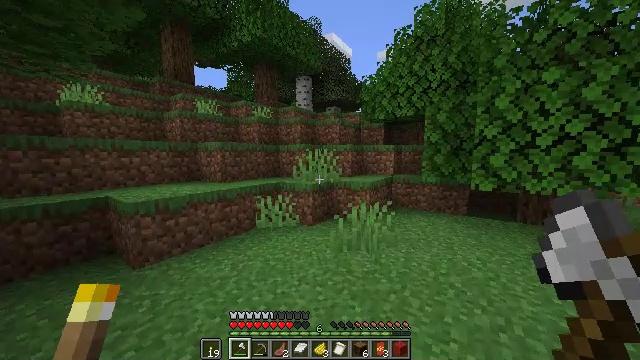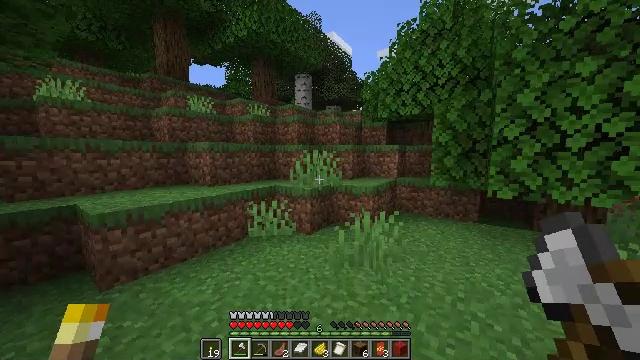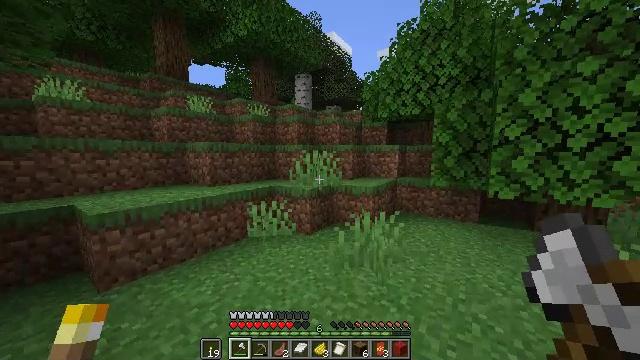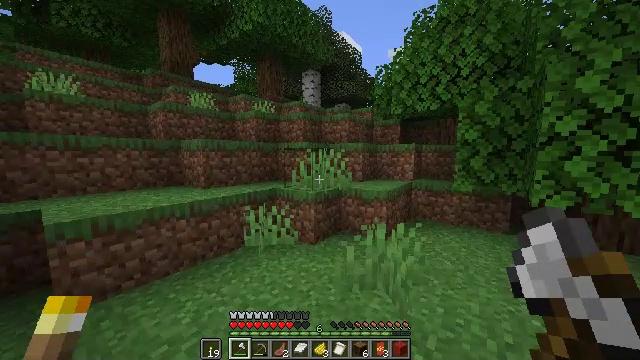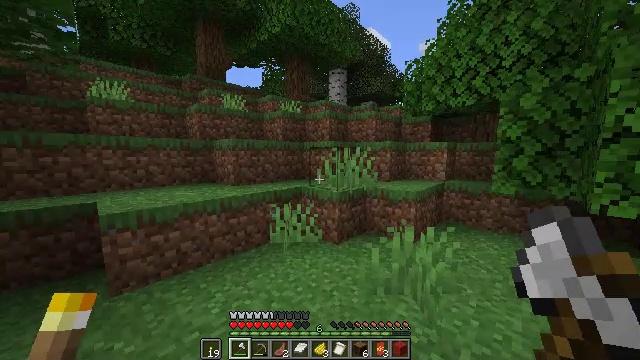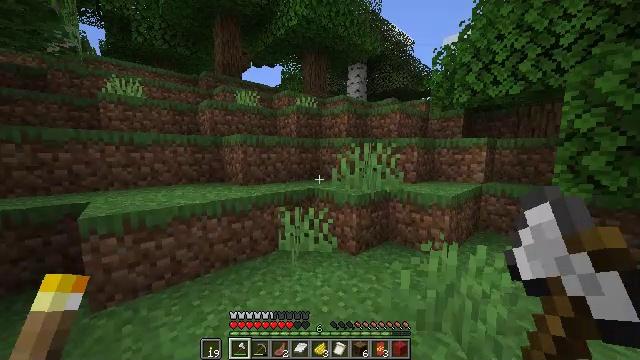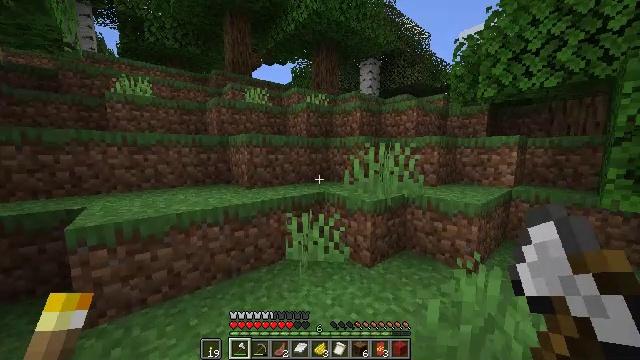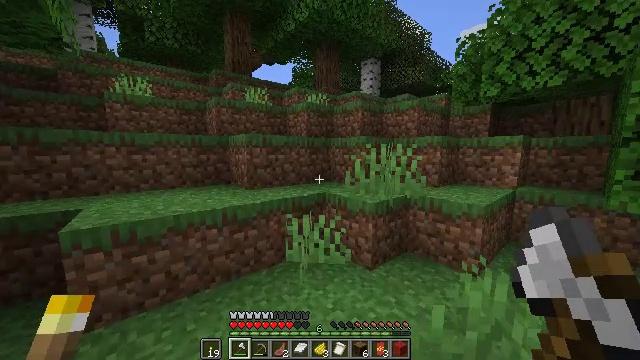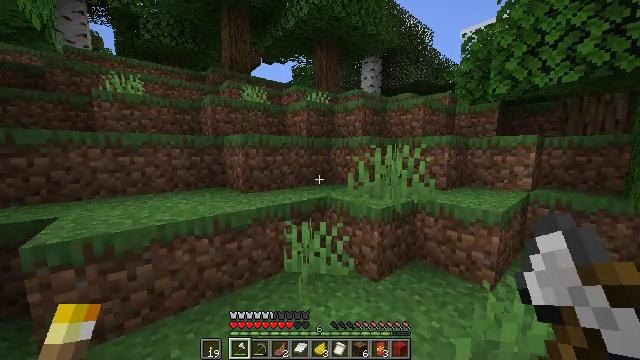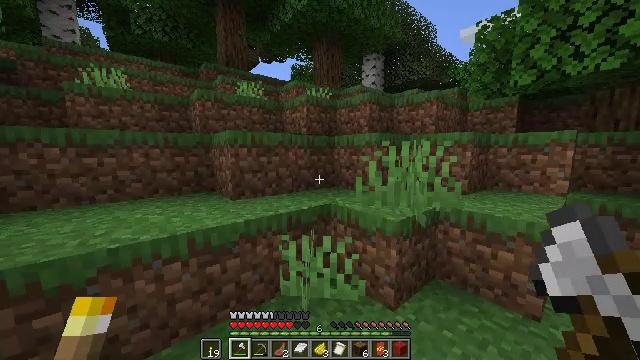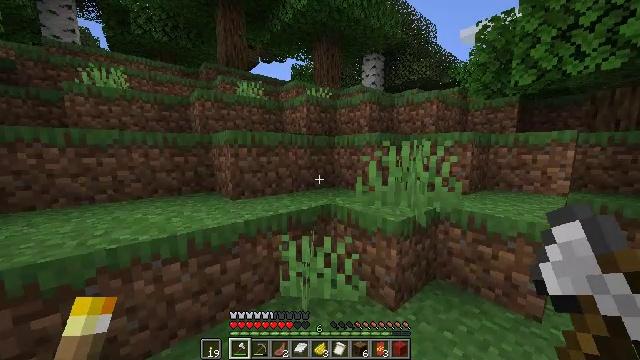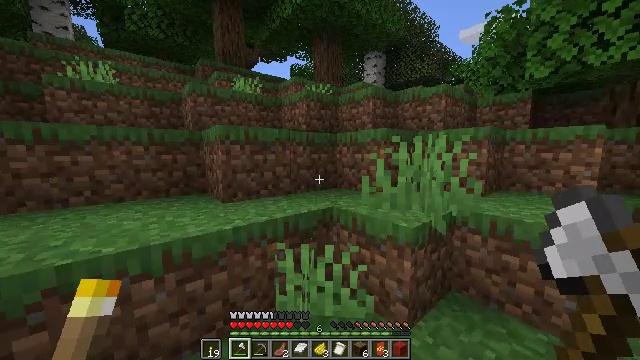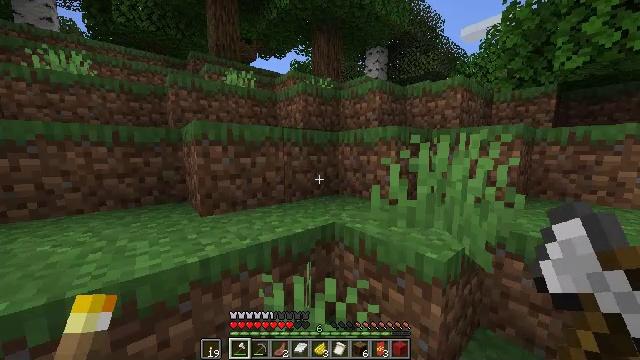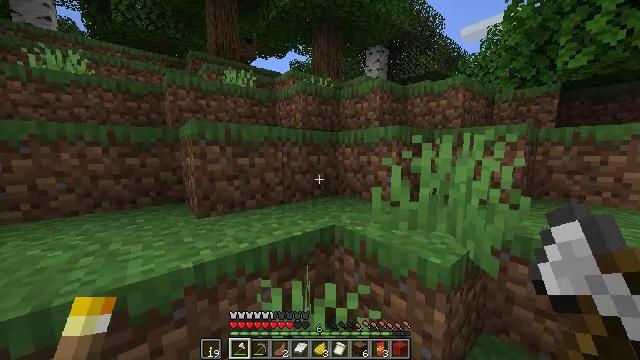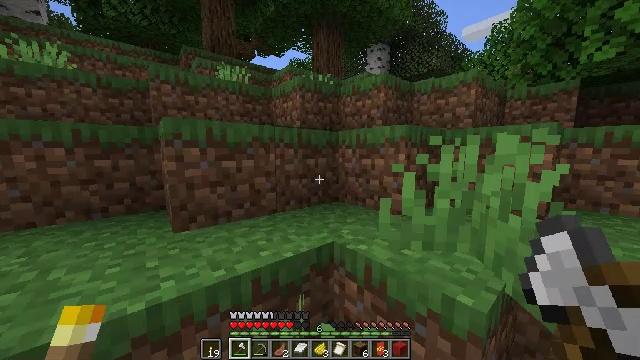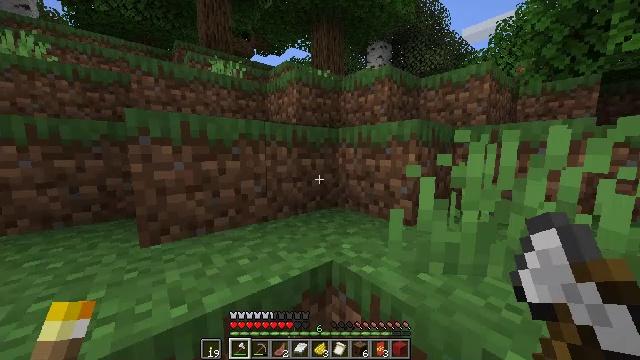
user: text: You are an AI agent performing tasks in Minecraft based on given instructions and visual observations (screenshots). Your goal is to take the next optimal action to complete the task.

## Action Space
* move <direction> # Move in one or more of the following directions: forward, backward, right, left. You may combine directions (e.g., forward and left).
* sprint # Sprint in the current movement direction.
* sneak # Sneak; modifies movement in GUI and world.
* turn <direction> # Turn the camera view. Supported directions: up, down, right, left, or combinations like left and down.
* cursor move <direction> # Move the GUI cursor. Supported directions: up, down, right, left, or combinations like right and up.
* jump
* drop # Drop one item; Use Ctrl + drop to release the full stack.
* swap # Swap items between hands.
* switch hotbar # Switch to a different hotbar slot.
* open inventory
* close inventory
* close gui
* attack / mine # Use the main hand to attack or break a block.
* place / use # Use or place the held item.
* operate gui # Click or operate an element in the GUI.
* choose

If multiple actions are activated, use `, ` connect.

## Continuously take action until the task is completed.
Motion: motion action
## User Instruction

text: Use the crafting grid to make yellow dye.
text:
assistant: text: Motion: move forward, switch to hotbar 1
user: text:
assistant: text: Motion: move forward, switch to hotbar 1
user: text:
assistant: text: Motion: move forward, turn left
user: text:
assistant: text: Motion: move forward, turn left
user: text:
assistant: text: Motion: move forward, turn left
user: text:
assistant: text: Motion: move forward, turn left
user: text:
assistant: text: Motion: move forward
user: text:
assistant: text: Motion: move forward
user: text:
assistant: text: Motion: move forward
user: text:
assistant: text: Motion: move forward
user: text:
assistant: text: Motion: move forward
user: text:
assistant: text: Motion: move forward
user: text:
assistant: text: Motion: move forward
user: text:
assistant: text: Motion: move forward
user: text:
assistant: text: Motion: move forward
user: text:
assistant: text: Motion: move forward, jump
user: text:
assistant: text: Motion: move forward, jump
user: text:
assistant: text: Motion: move forward, jump
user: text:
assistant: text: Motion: move forward
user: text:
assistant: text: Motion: move forward
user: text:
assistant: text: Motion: move forward
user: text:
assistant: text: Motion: move forward
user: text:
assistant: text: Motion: move forward, jump
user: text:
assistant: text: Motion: move forward, jump
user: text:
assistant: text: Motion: move forward, jump
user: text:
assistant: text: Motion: move forward, jump
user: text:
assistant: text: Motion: move forward
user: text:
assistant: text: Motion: move forward
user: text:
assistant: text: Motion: move forward
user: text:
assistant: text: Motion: move forward